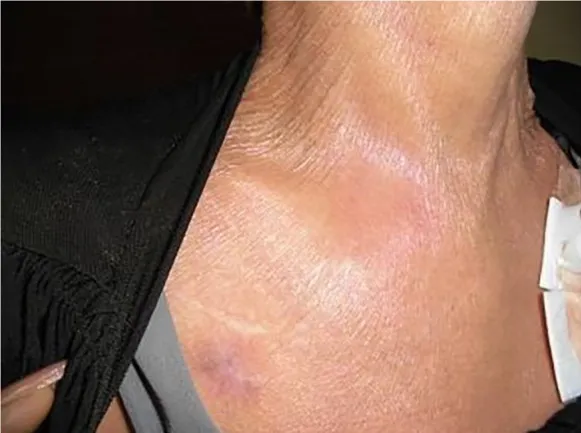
Erythematous swelling at the right sternoclavicular joint.
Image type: medical_photograph (skin_photograph)